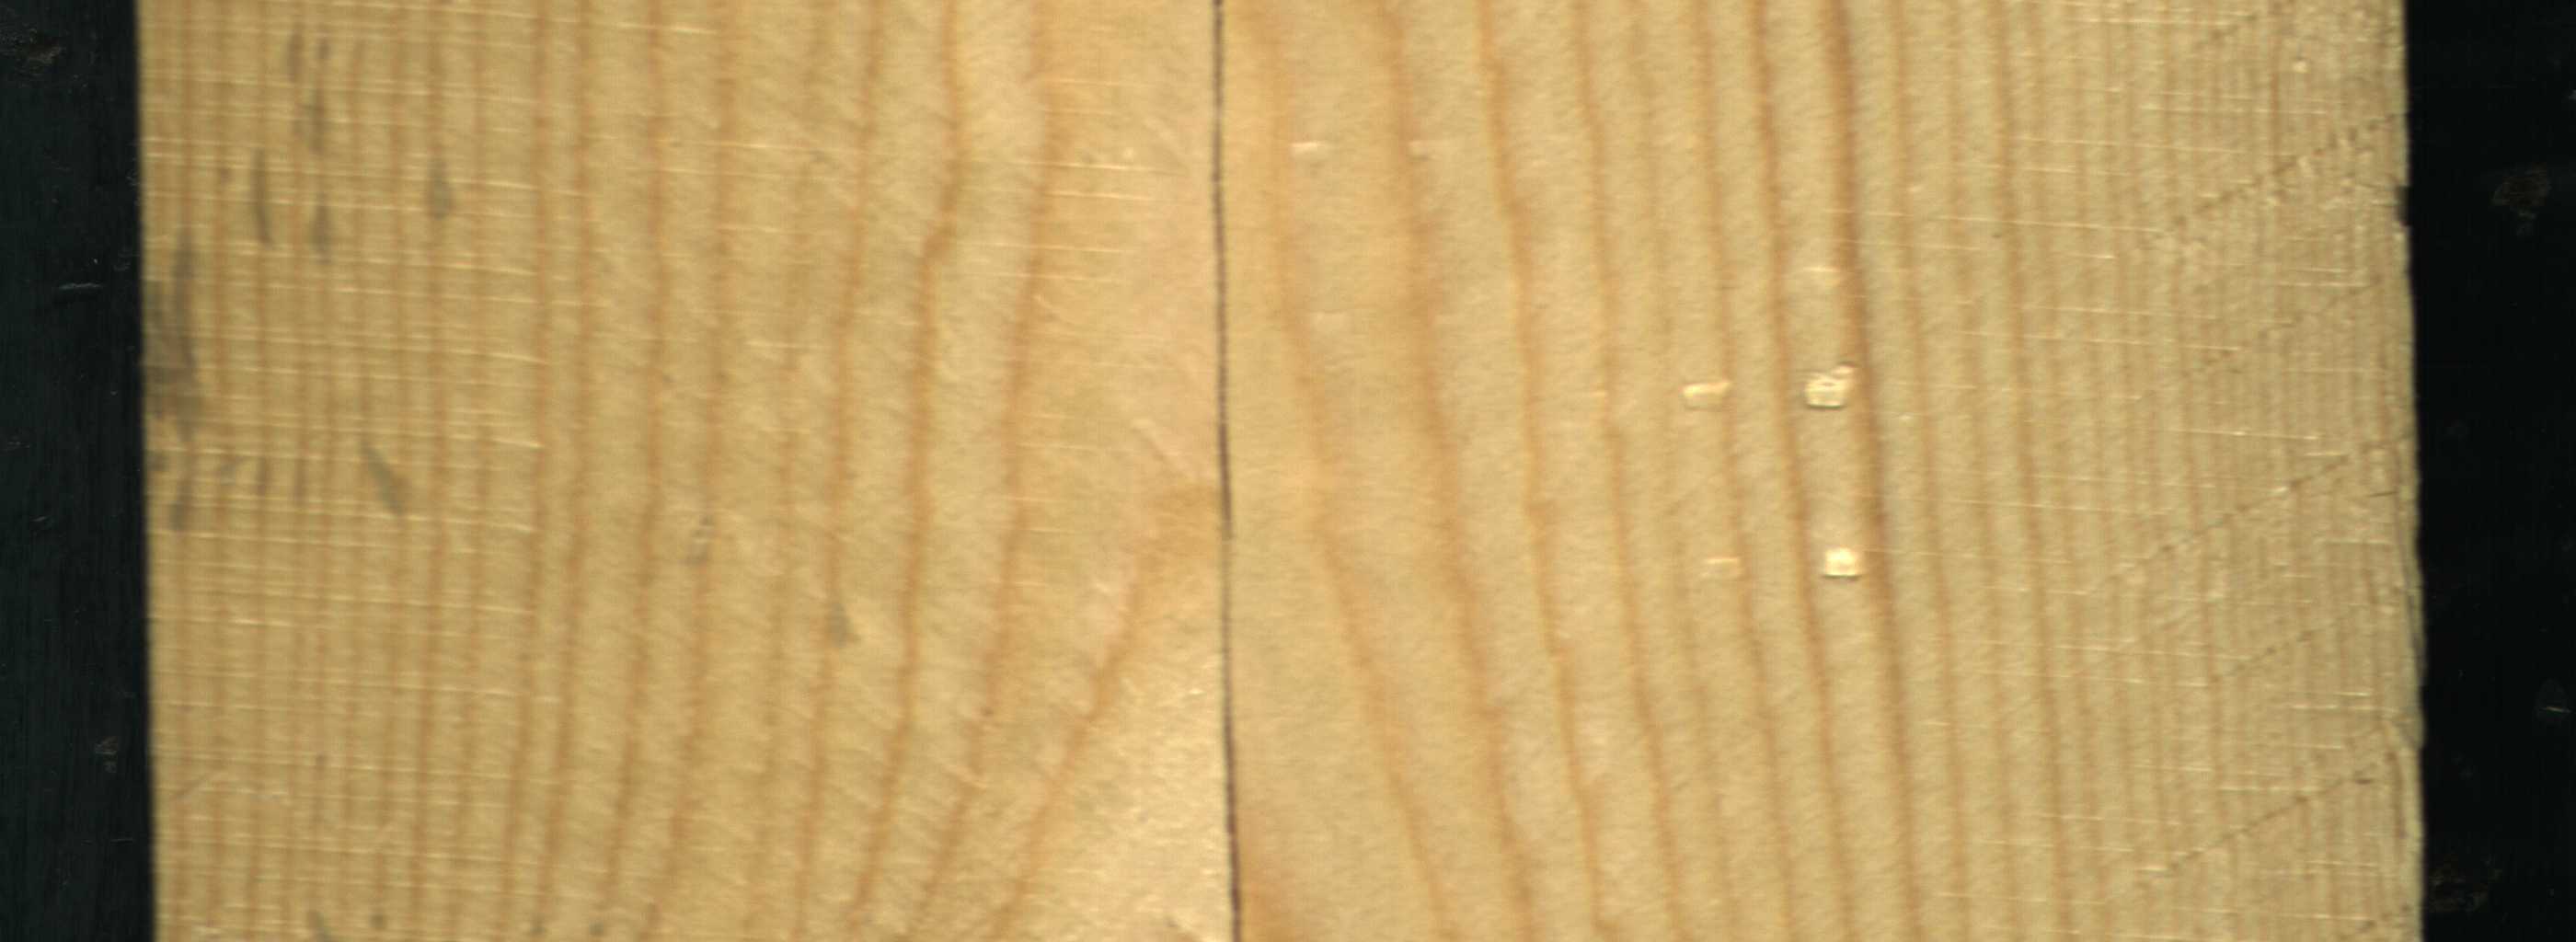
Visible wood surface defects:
Crack